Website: macys
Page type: delivery-shipping
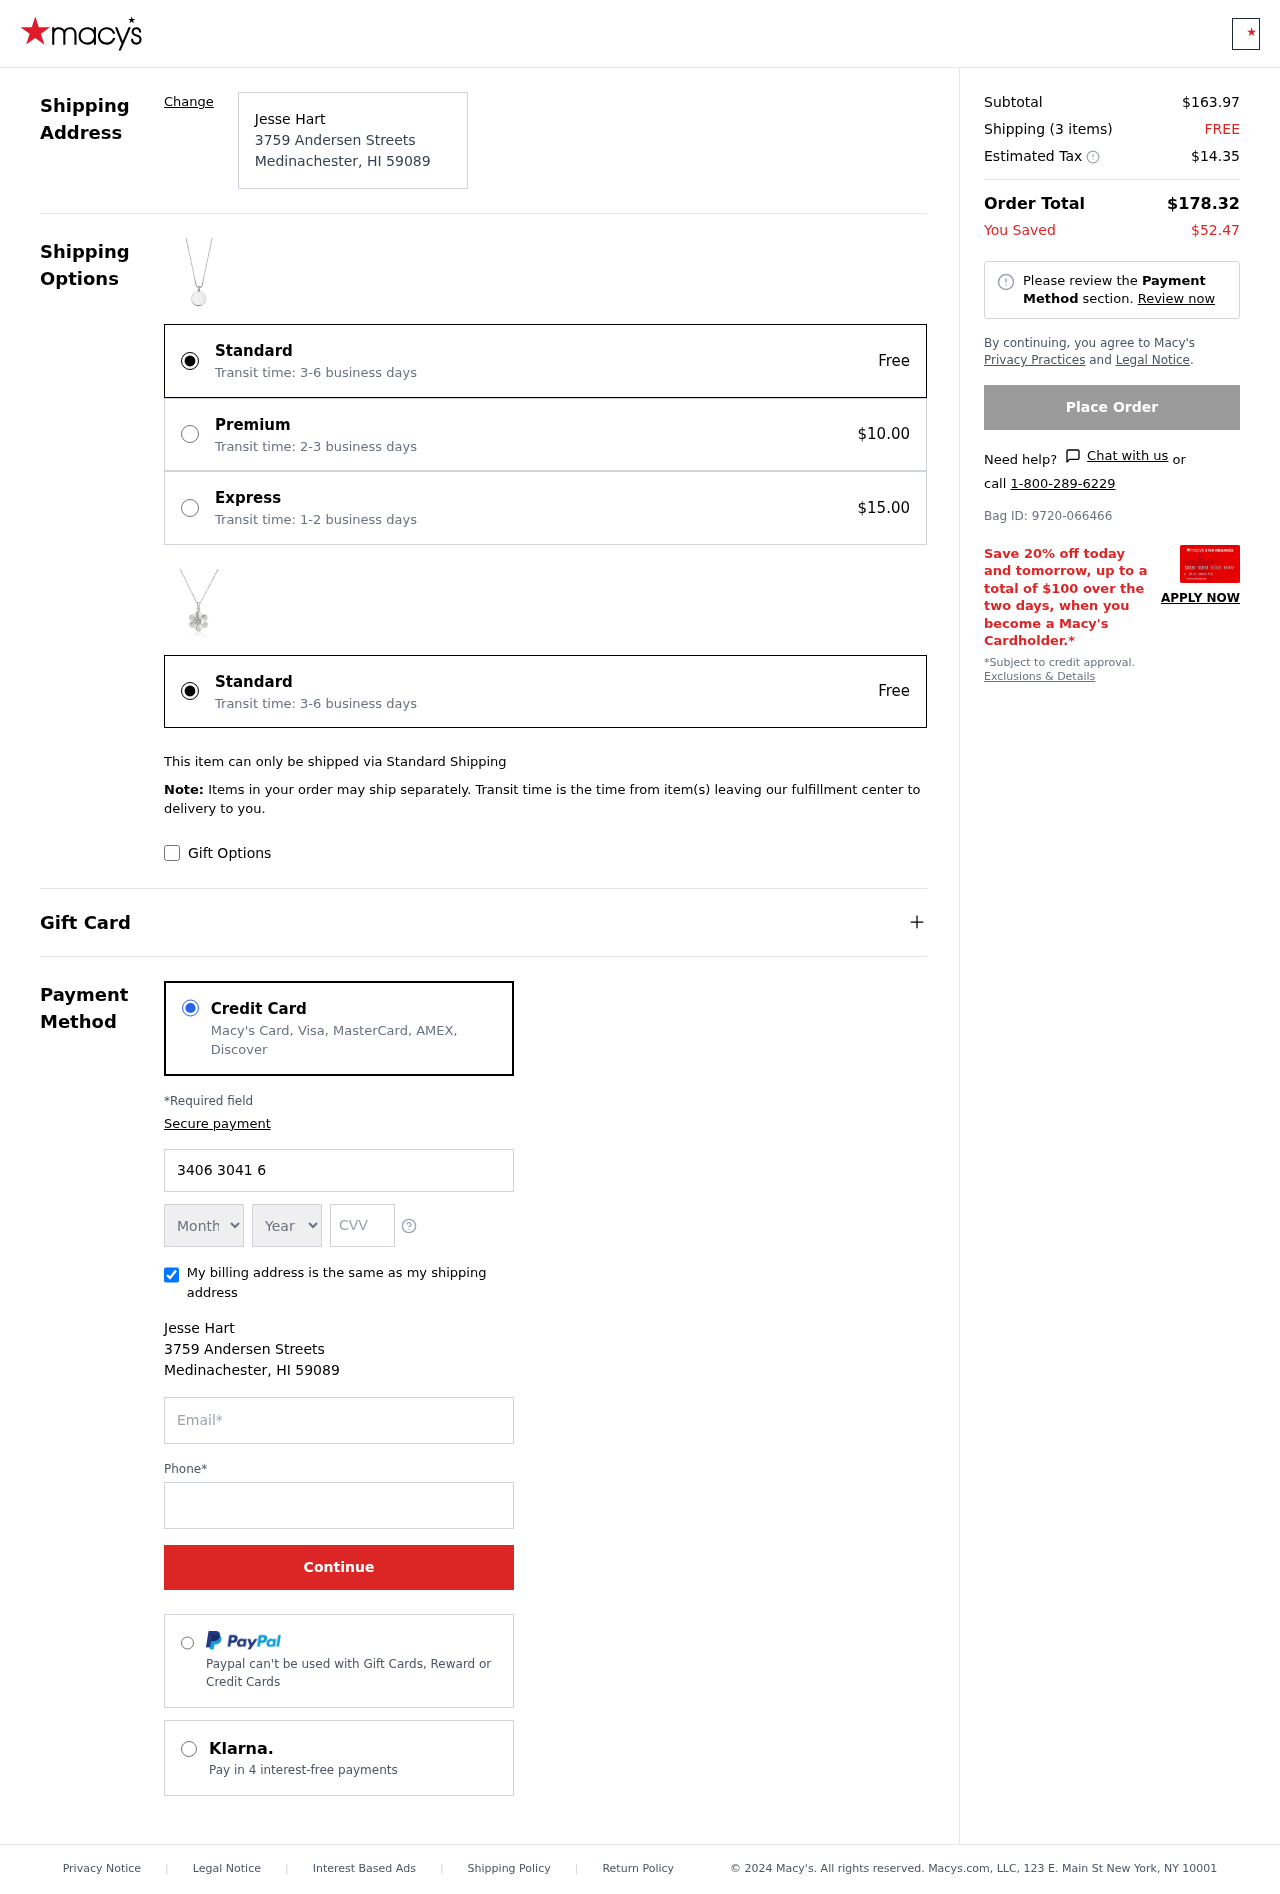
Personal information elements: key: PII_CARD_EXPIRY_MONTH
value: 01
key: PII_CARD_EXPIRY_YEAR
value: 29
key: PII_CITY
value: Medinachester
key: PII_CITY_STATE_ZIP
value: Medinachester, HI 59089
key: PII_FULLNAME
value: Jesse Hart
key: PII_POSTCODE
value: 59089
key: PII_STATE_ABBR
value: HI
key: PII_STREET
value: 3759 Andersen Streets
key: PII_CARD_NUMBER
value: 3406 3041 6527 268
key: PII_CARD_CVV
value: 1891
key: PII_EMAIL
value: jhart@gmail.com
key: PII_PHONE
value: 3425181801
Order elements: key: ORDER_SUBTOTAL
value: $163.97
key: ORDER_NUM_ITEMS
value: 3
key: ORDER_SHIPPING_COST
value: FREE
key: ORDER_TAX
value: $14.35
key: ORDER_TOTAL
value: $178.32
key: ORDER_SAVINGS
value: $52.47
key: ORDER_BAG_ID
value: Bag ID: 9720-066466